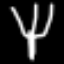
Label: fork